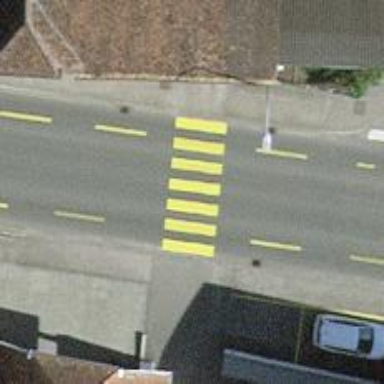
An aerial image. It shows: Uncontrolled zebra crossing on the road.